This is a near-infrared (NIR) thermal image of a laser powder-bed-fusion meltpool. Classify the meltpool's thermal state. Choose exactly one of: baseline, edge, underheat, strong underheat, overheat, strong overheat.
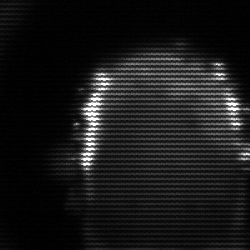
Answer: baseline